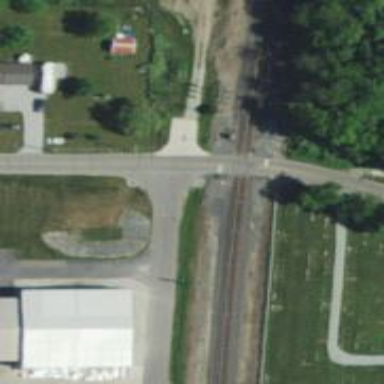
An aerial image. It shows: Railway level crossing.